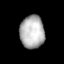
Tissue: lung
Cell type: T cells
Senescence score: 0.1999
Nuclear area (px): 784
Mean DAPI intensity: 179.489